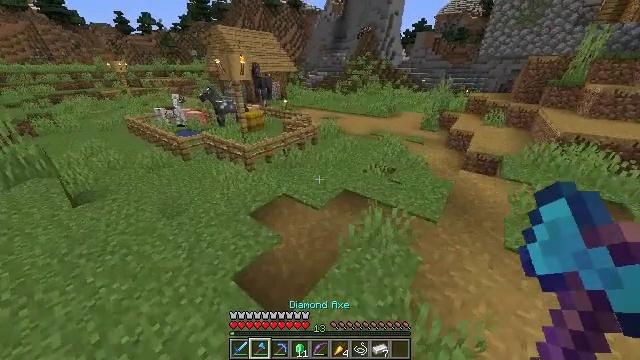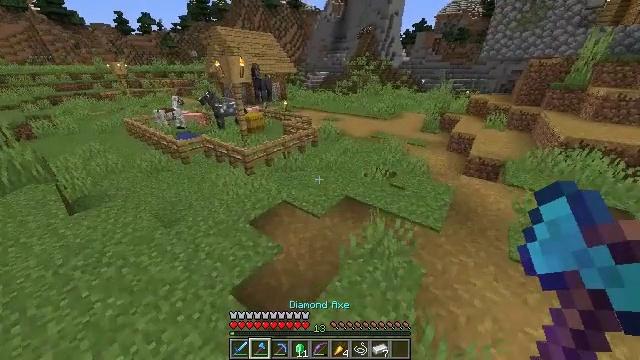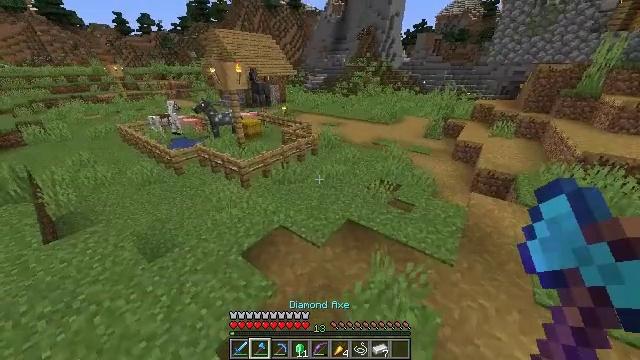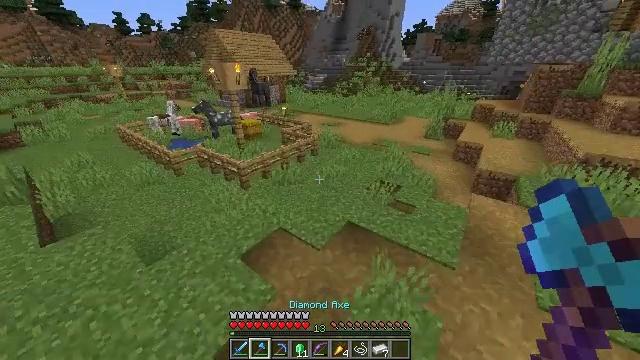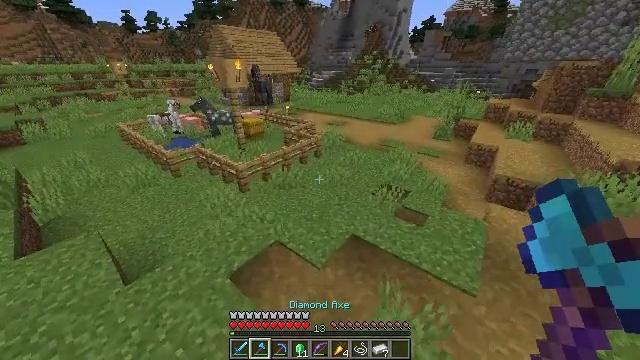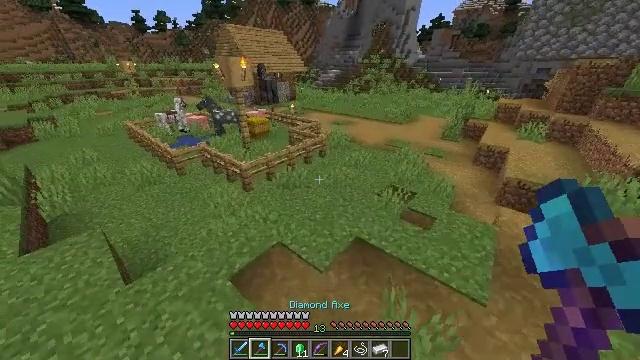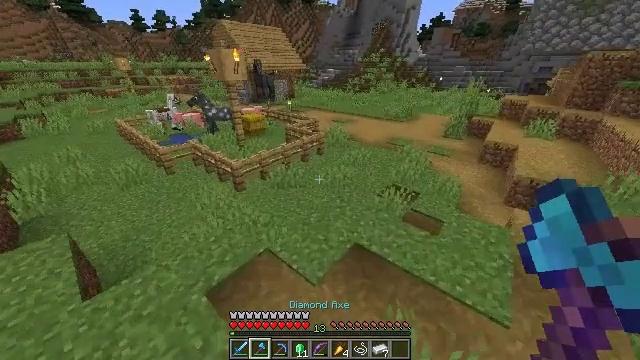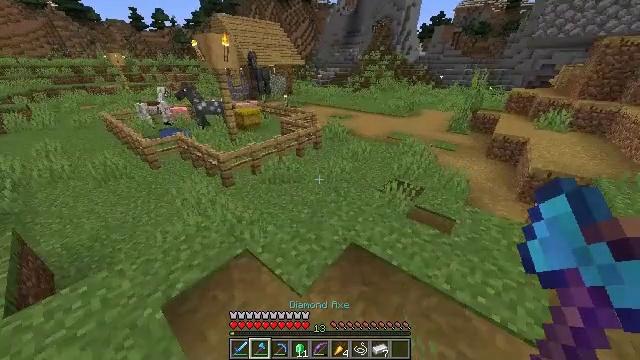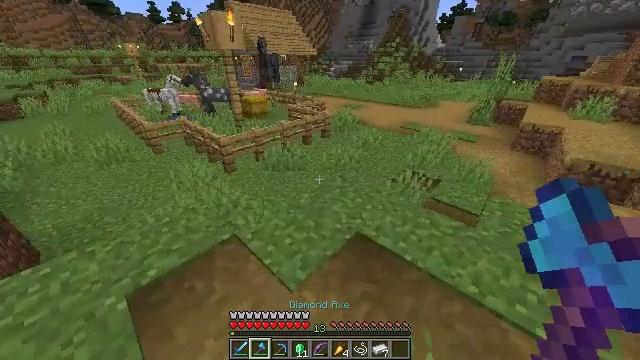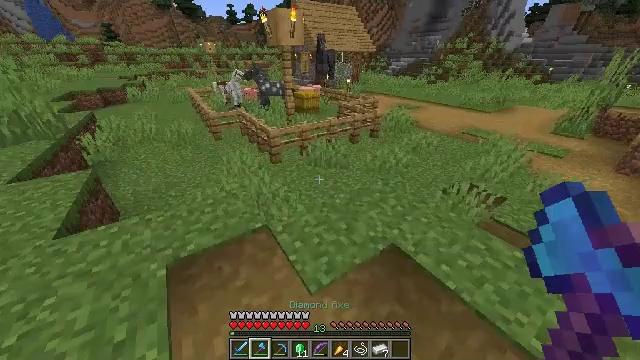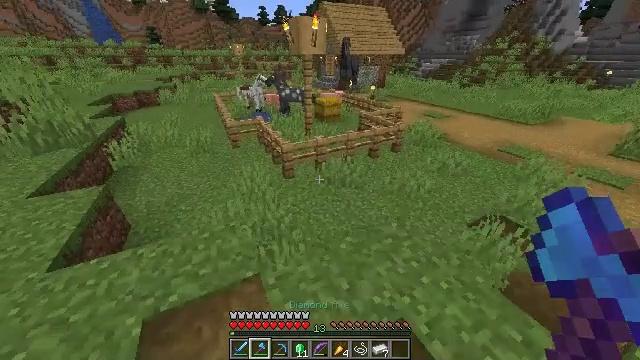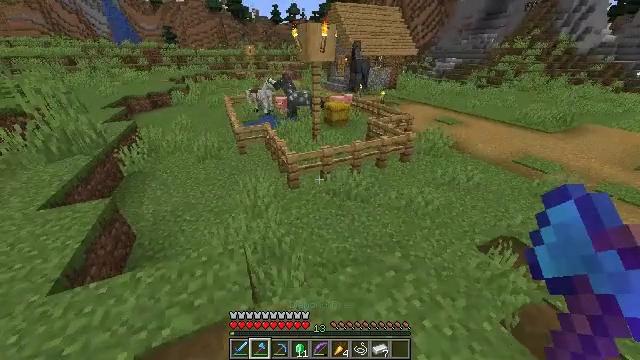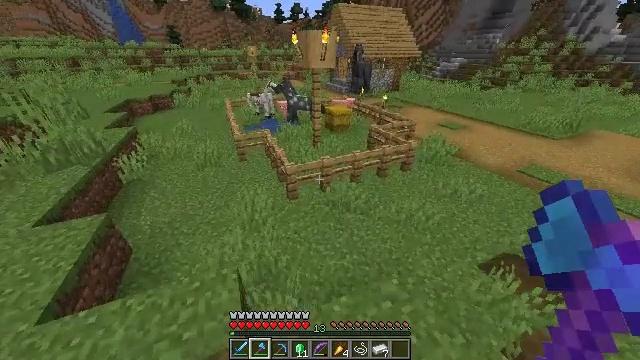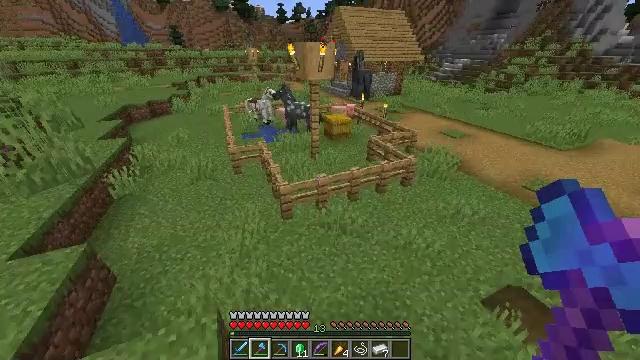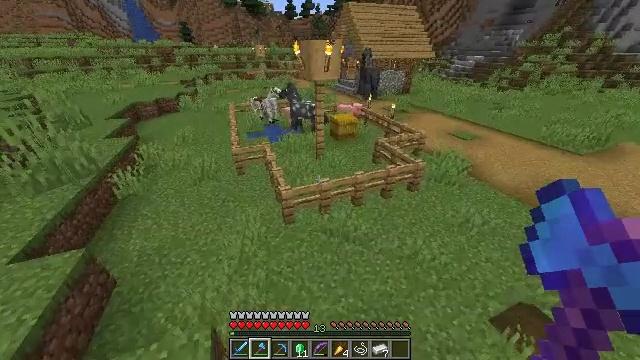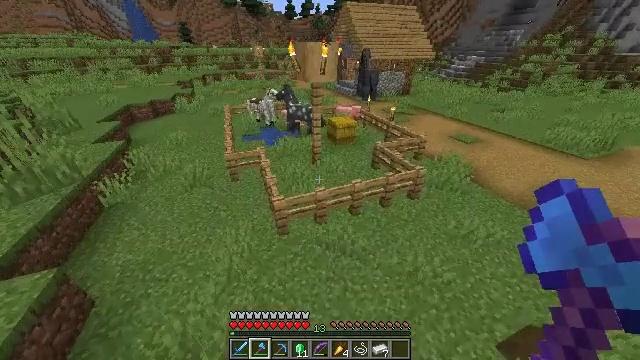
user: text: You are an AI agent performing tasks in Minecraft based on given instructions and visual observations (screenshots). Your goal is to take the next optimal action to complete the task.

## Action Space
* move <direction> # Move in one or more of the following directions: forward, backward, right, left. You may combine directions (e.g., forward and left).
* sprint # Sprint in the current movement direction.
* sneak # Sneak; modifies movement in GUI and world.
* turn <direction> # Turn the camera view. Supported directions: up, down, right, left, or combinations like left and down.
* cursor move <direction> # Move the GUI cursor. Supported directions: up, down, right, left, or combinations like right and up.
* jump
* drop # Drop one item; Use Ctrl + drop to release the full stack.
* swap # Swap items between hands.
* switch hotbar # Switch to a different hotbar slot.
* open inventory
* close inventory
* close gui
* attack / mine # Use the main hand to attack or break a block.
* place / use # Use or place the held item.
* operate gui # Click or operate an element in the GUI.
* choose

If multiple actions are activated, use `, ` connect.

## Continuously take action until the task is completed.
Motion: motion action
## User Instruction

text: Gather hay blocks from the farm.
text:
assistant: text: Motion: move forward and move right, sprint, jump
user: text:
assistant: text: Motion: move forward and move right, sprint, jump
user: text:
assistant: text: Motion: move forward and move right, sprint, jump
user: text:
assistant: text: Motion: move forward and move right, sprint, turn left, jump
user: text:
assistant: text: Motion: move forward and move right, sprint, turn left, jump
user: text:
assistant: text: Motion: move forward and move right, sprint, jump
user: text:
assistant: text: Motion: move forward and move right, sprint, jump
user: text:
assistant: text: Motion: move forward and move right, sprint, turn left and down, jump
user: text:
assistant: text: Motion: move forward and move right, sprint, turn left, jump
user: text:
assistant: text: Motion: move forward, sprint, turn left, jump
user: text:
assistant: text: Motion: move forward, sprint, turn left, jump
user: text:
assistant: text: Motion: move forward, sprint, jump
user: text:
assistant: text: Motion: move forward, sprint, jump
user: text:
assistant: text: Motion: move forward, sprint, turn left, jump
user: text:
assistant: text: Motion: move forward, sprint, jump
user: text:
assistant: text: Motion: move forward, sprint, jump
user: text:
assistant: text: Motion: move forward and move right, sprint, turn right, jump
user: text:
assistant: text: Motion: move forward and move right, sprint, turn right, jump
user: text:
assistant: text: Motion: move forward and move right, sprint, turn right, jump
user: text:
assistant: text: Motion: move forward and move right, sprint, jump
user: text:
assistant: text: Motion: move forward and move right, sprint, jump
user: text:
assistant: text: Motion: move forward and move right, sprint, jump
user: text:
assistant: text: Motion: move forward and move right, sprint, jump
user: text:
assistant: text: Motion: move forward and move right, sprint, jump
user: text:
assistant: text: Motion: move forward and move right, sprint, jump
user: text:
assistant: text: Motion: move forward and move right, sprint, jump
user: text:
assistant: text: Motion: move forward and move right, sprint, turn left, jump
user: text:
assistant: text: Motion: move forward and move right, sprint, turn left and up, jump
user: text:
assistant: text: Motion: move forward and move right, sprint, jump
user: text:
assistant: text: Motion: move forward and move right, sprint, jump